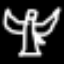
Label: angel